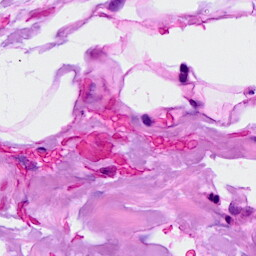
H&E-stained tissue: Breast